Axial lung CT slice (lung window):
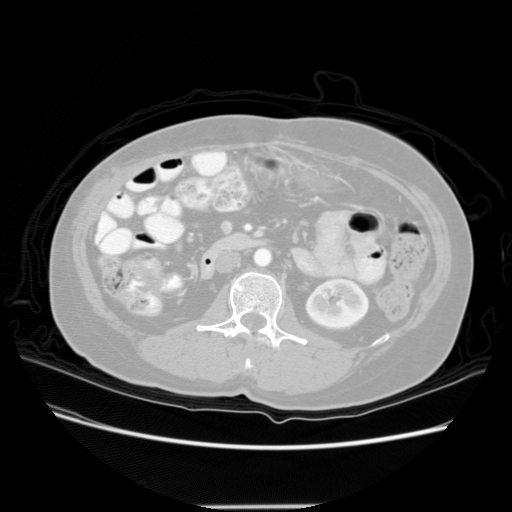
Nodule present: no